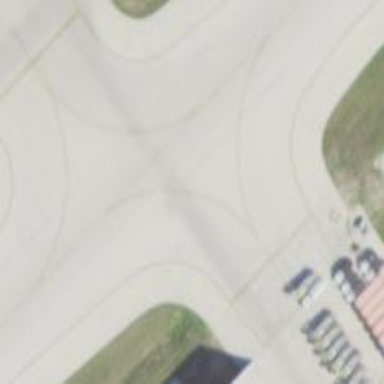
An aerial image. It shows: View of taxiway at the airport.